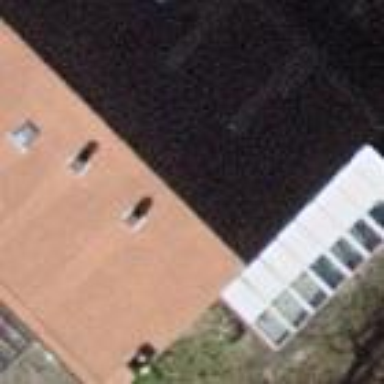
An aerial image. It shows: Terrace building.